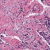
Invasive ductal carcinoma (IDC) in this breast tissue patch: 1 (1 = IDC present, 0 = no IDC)